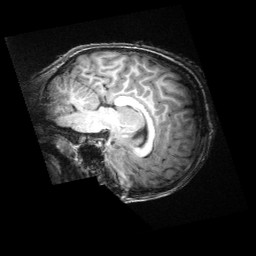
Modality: T1w
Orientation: sagittal
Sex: male